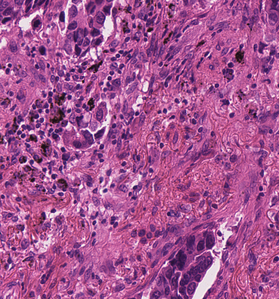
Tumor epithelial tissue: yes
Tumor-associated stroma tissue: yes
Normal tissue: no